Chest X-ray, PA view. Patient: 60 years old, sex M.
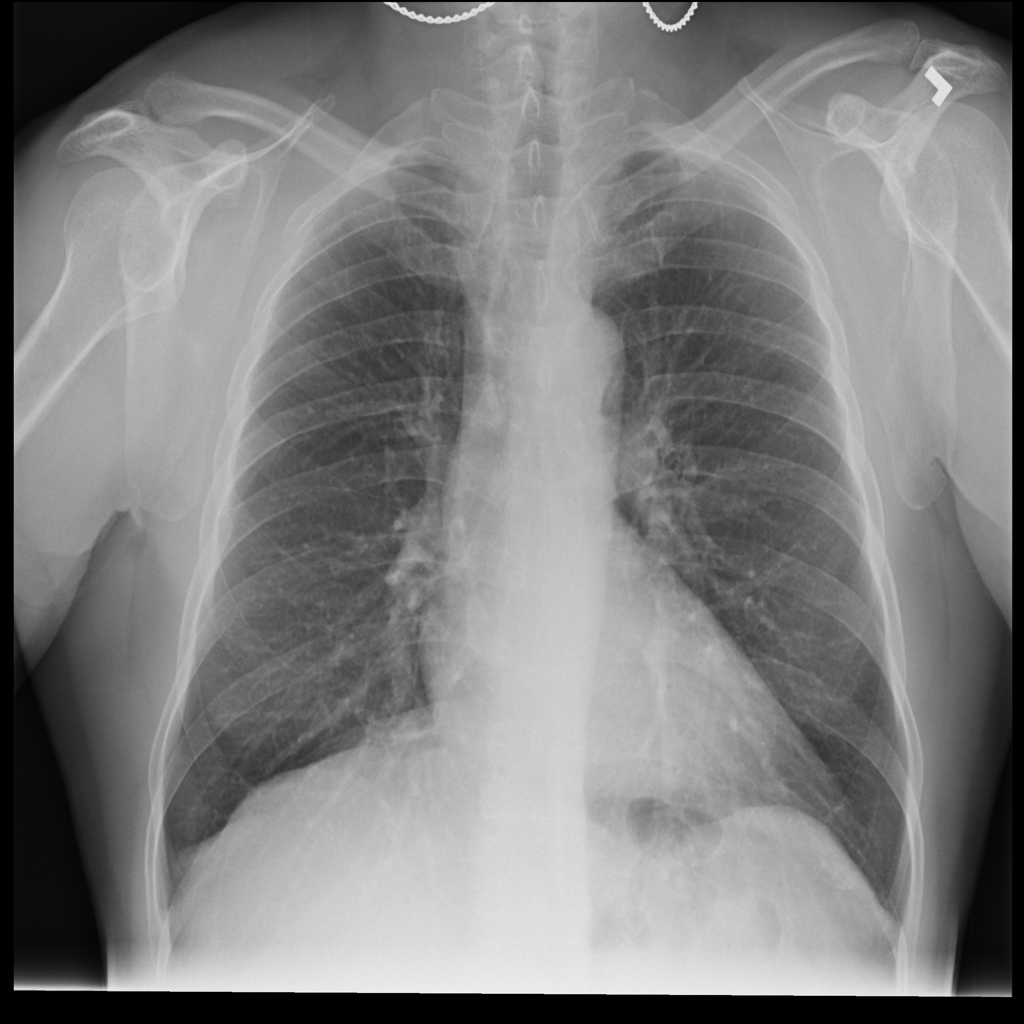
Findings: No Finding